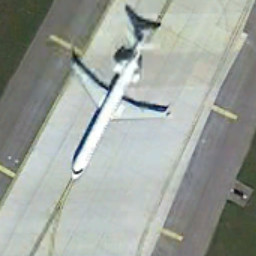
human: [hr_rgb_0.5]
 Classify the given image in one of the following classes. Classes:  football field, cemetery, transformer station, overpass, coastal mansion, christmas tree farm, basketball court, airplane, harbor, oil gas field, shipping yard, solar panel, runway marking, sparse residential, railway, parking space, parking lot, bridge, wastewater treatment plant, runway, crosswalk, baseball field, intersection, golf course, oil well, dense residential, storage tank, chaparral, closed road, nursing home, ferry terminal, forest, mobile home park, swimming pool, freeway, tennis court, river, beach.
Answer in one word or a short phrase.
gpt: airplane